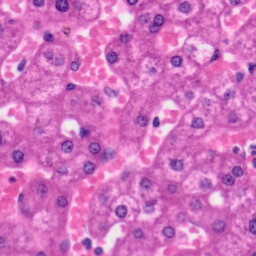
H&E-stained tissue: Liver